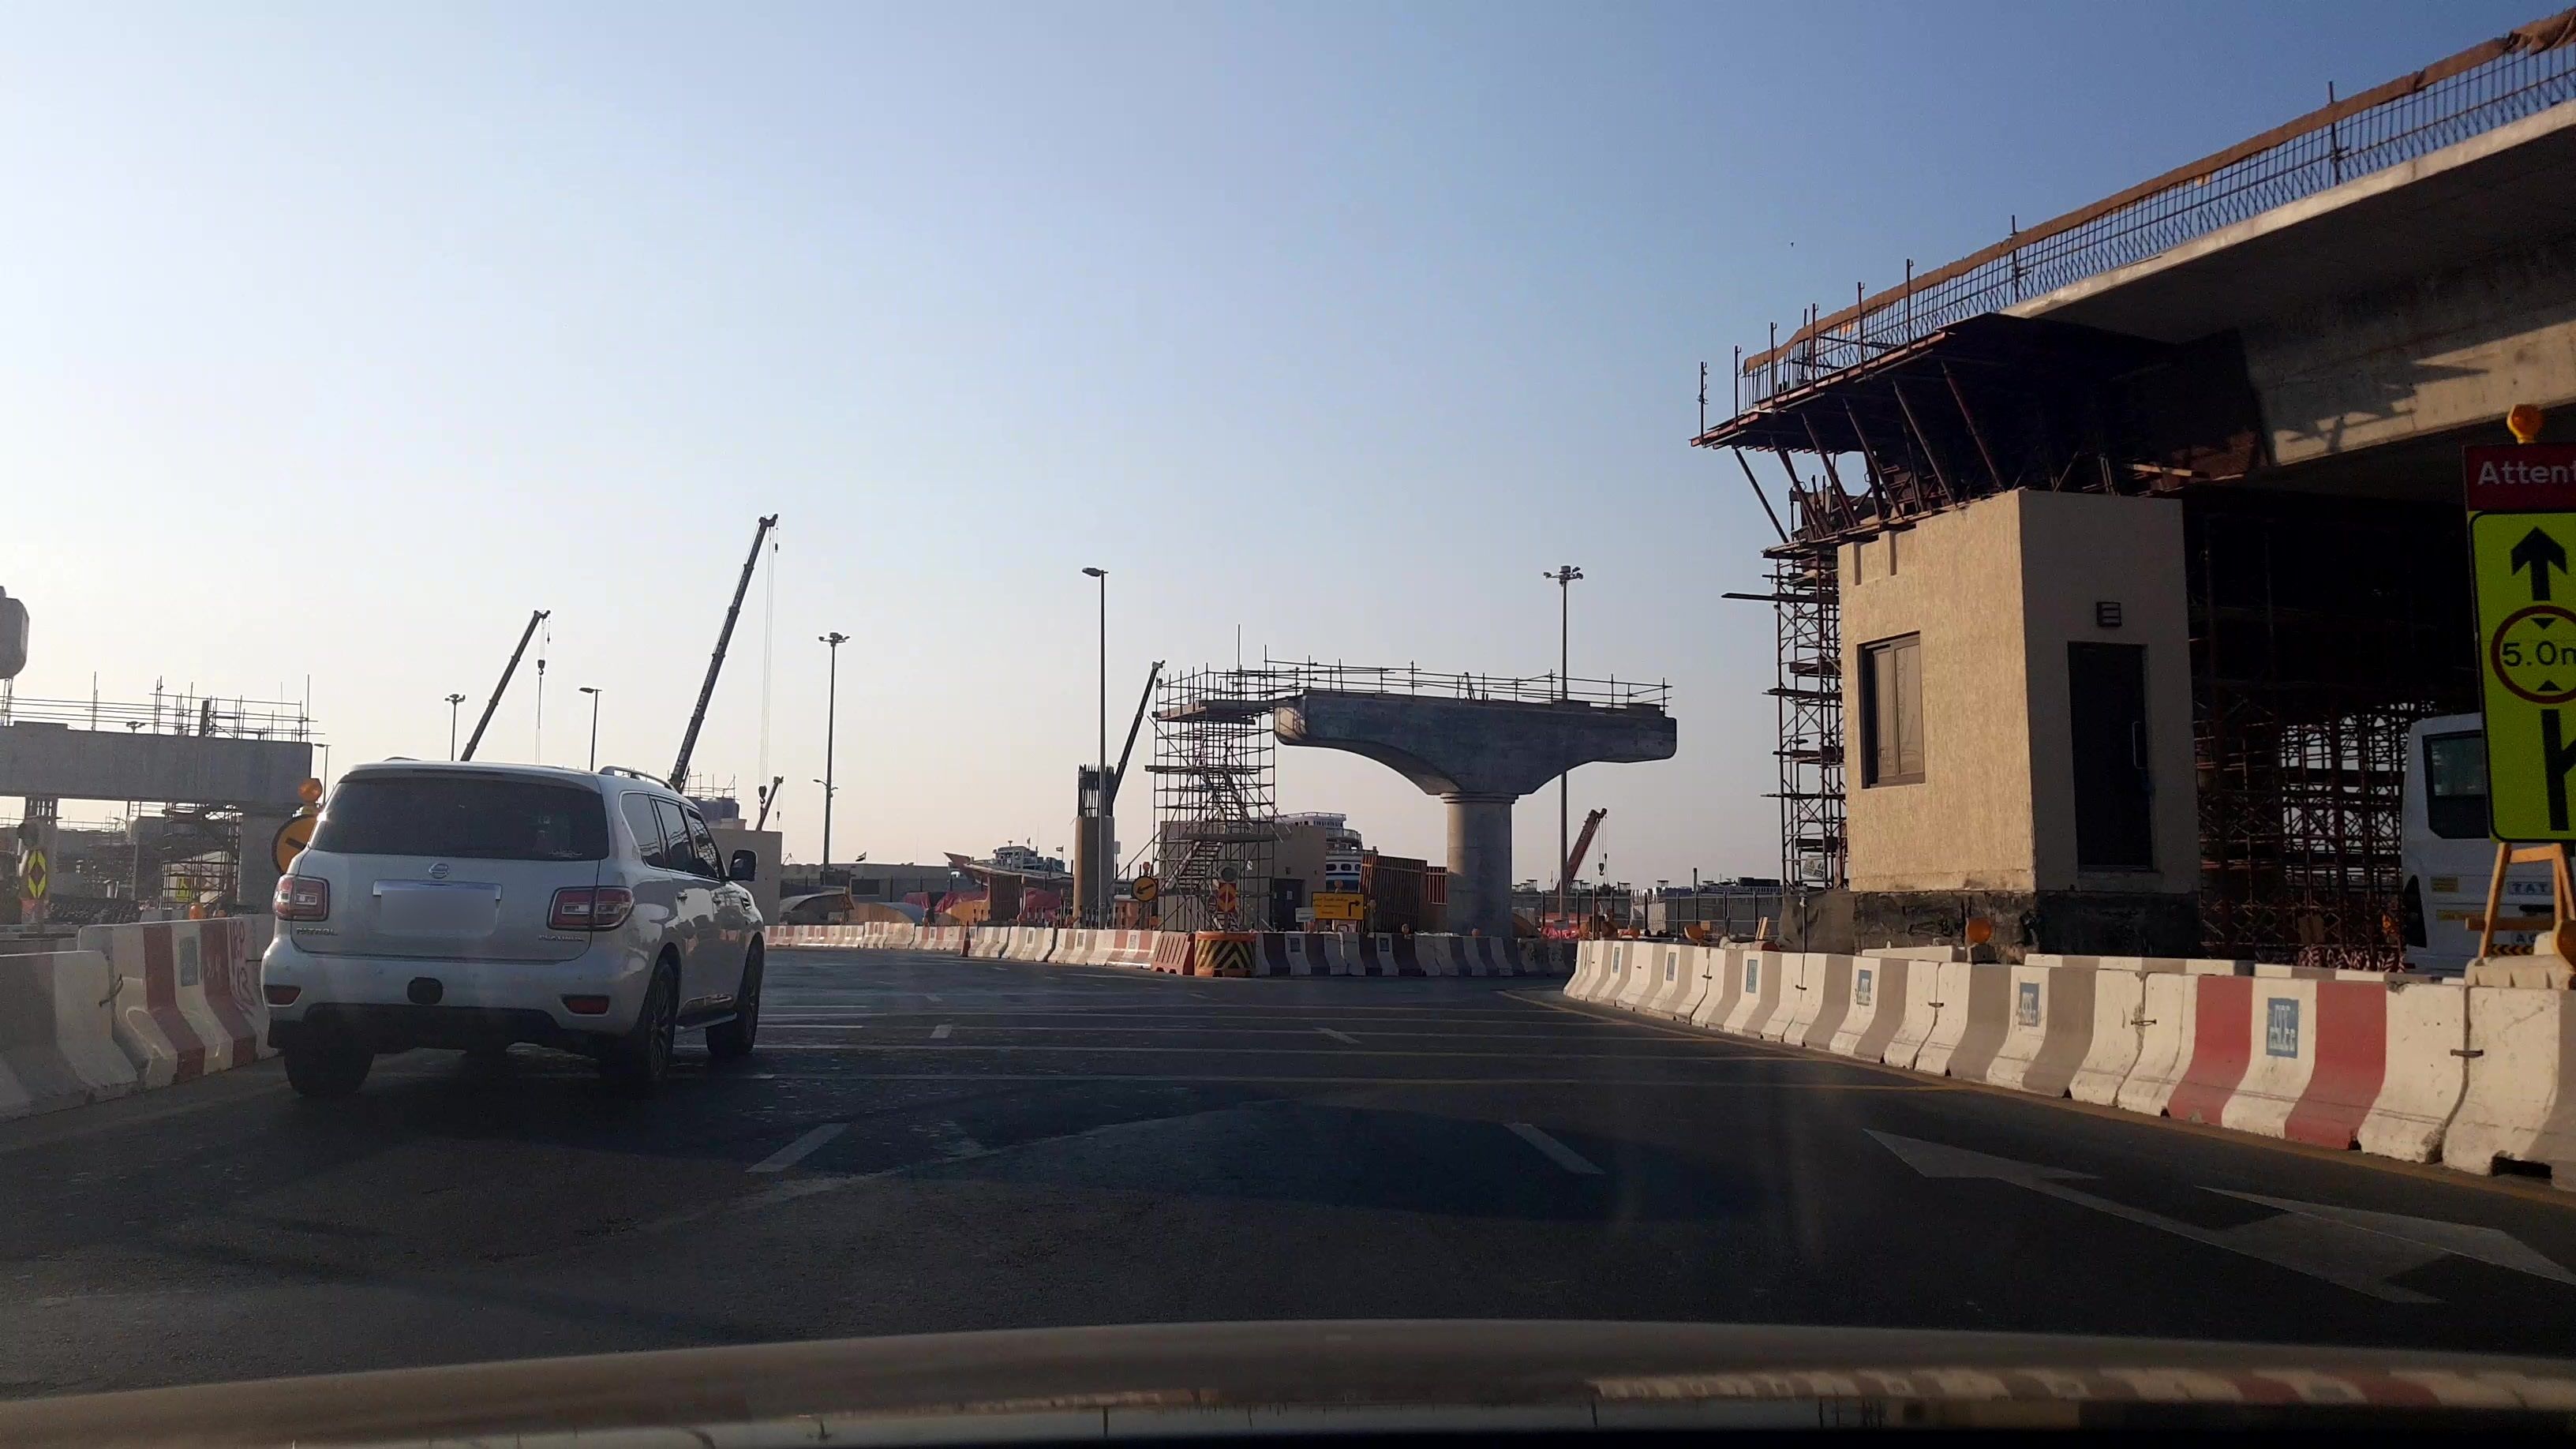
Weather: clear
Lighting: dusk/dawn
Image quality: good
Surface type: driving surface
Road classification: service, primary_link
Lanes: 2
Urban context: urban centre
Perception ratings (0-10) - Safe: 1.65, Lively: 5.01, Beautiful: 1.21, Boring: 8.27, Depressing: 4.68, Wealthy: 0.89